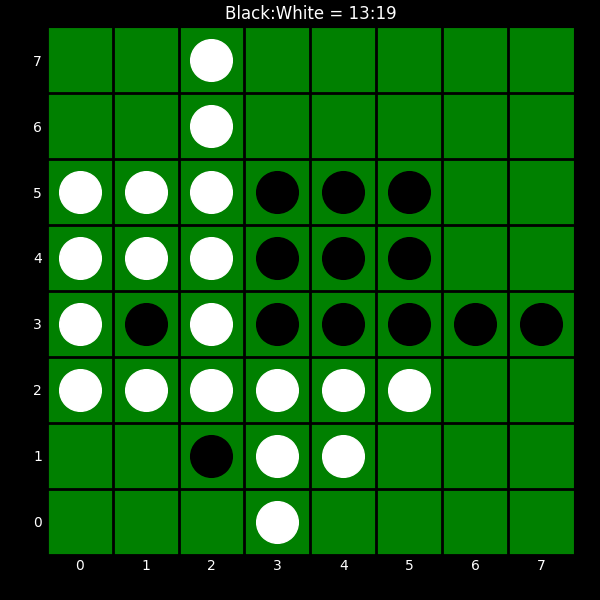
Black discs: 13
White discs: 19